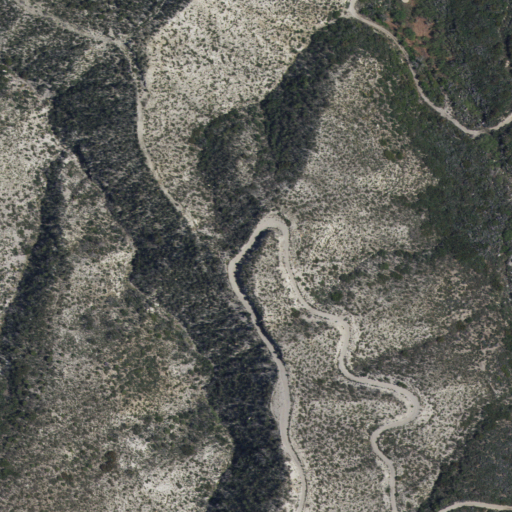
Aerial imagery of cape in California named Perspiration Point containing shrub, low intensity development, open development, and medium intensity development